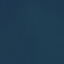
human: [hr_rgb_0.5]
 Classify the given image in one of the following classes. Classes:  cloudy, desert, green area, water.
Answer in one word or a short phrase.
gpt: water